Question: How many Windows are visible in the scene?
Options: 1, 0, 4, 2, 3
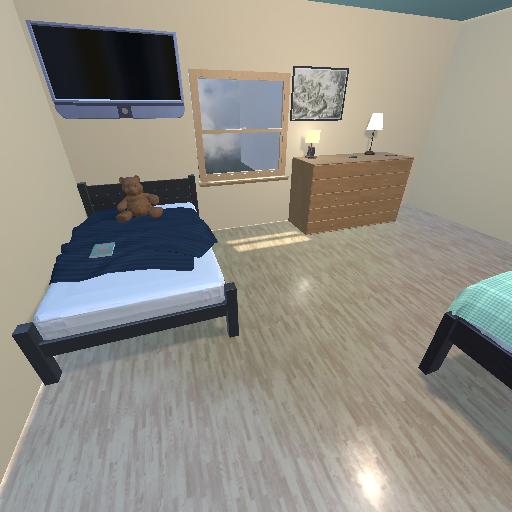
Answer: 1